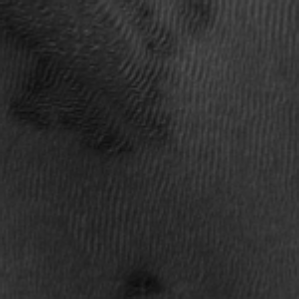
Label: frost